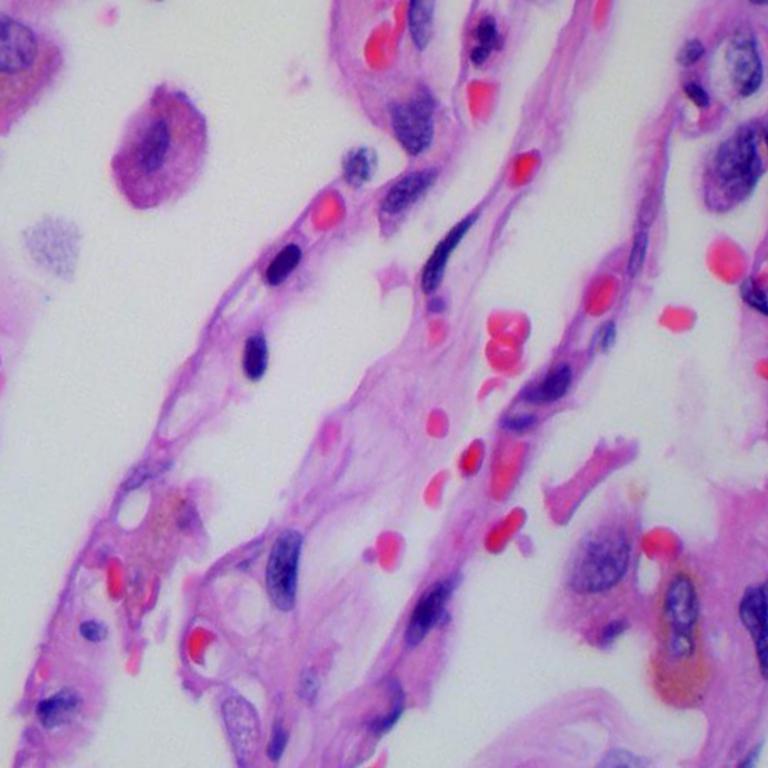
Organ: lung
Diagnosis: benign